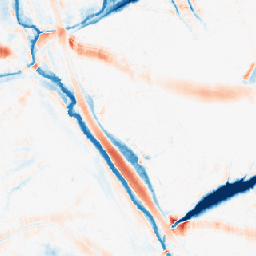
Category: morphological
Decomposition family: morphological_ellipse
Decomposition parameters: operation: average
width: 30
height: 20
Upsampling method: nearest
Upsampling parameters: scale: 8
Upsampling scale: 8